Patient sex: M
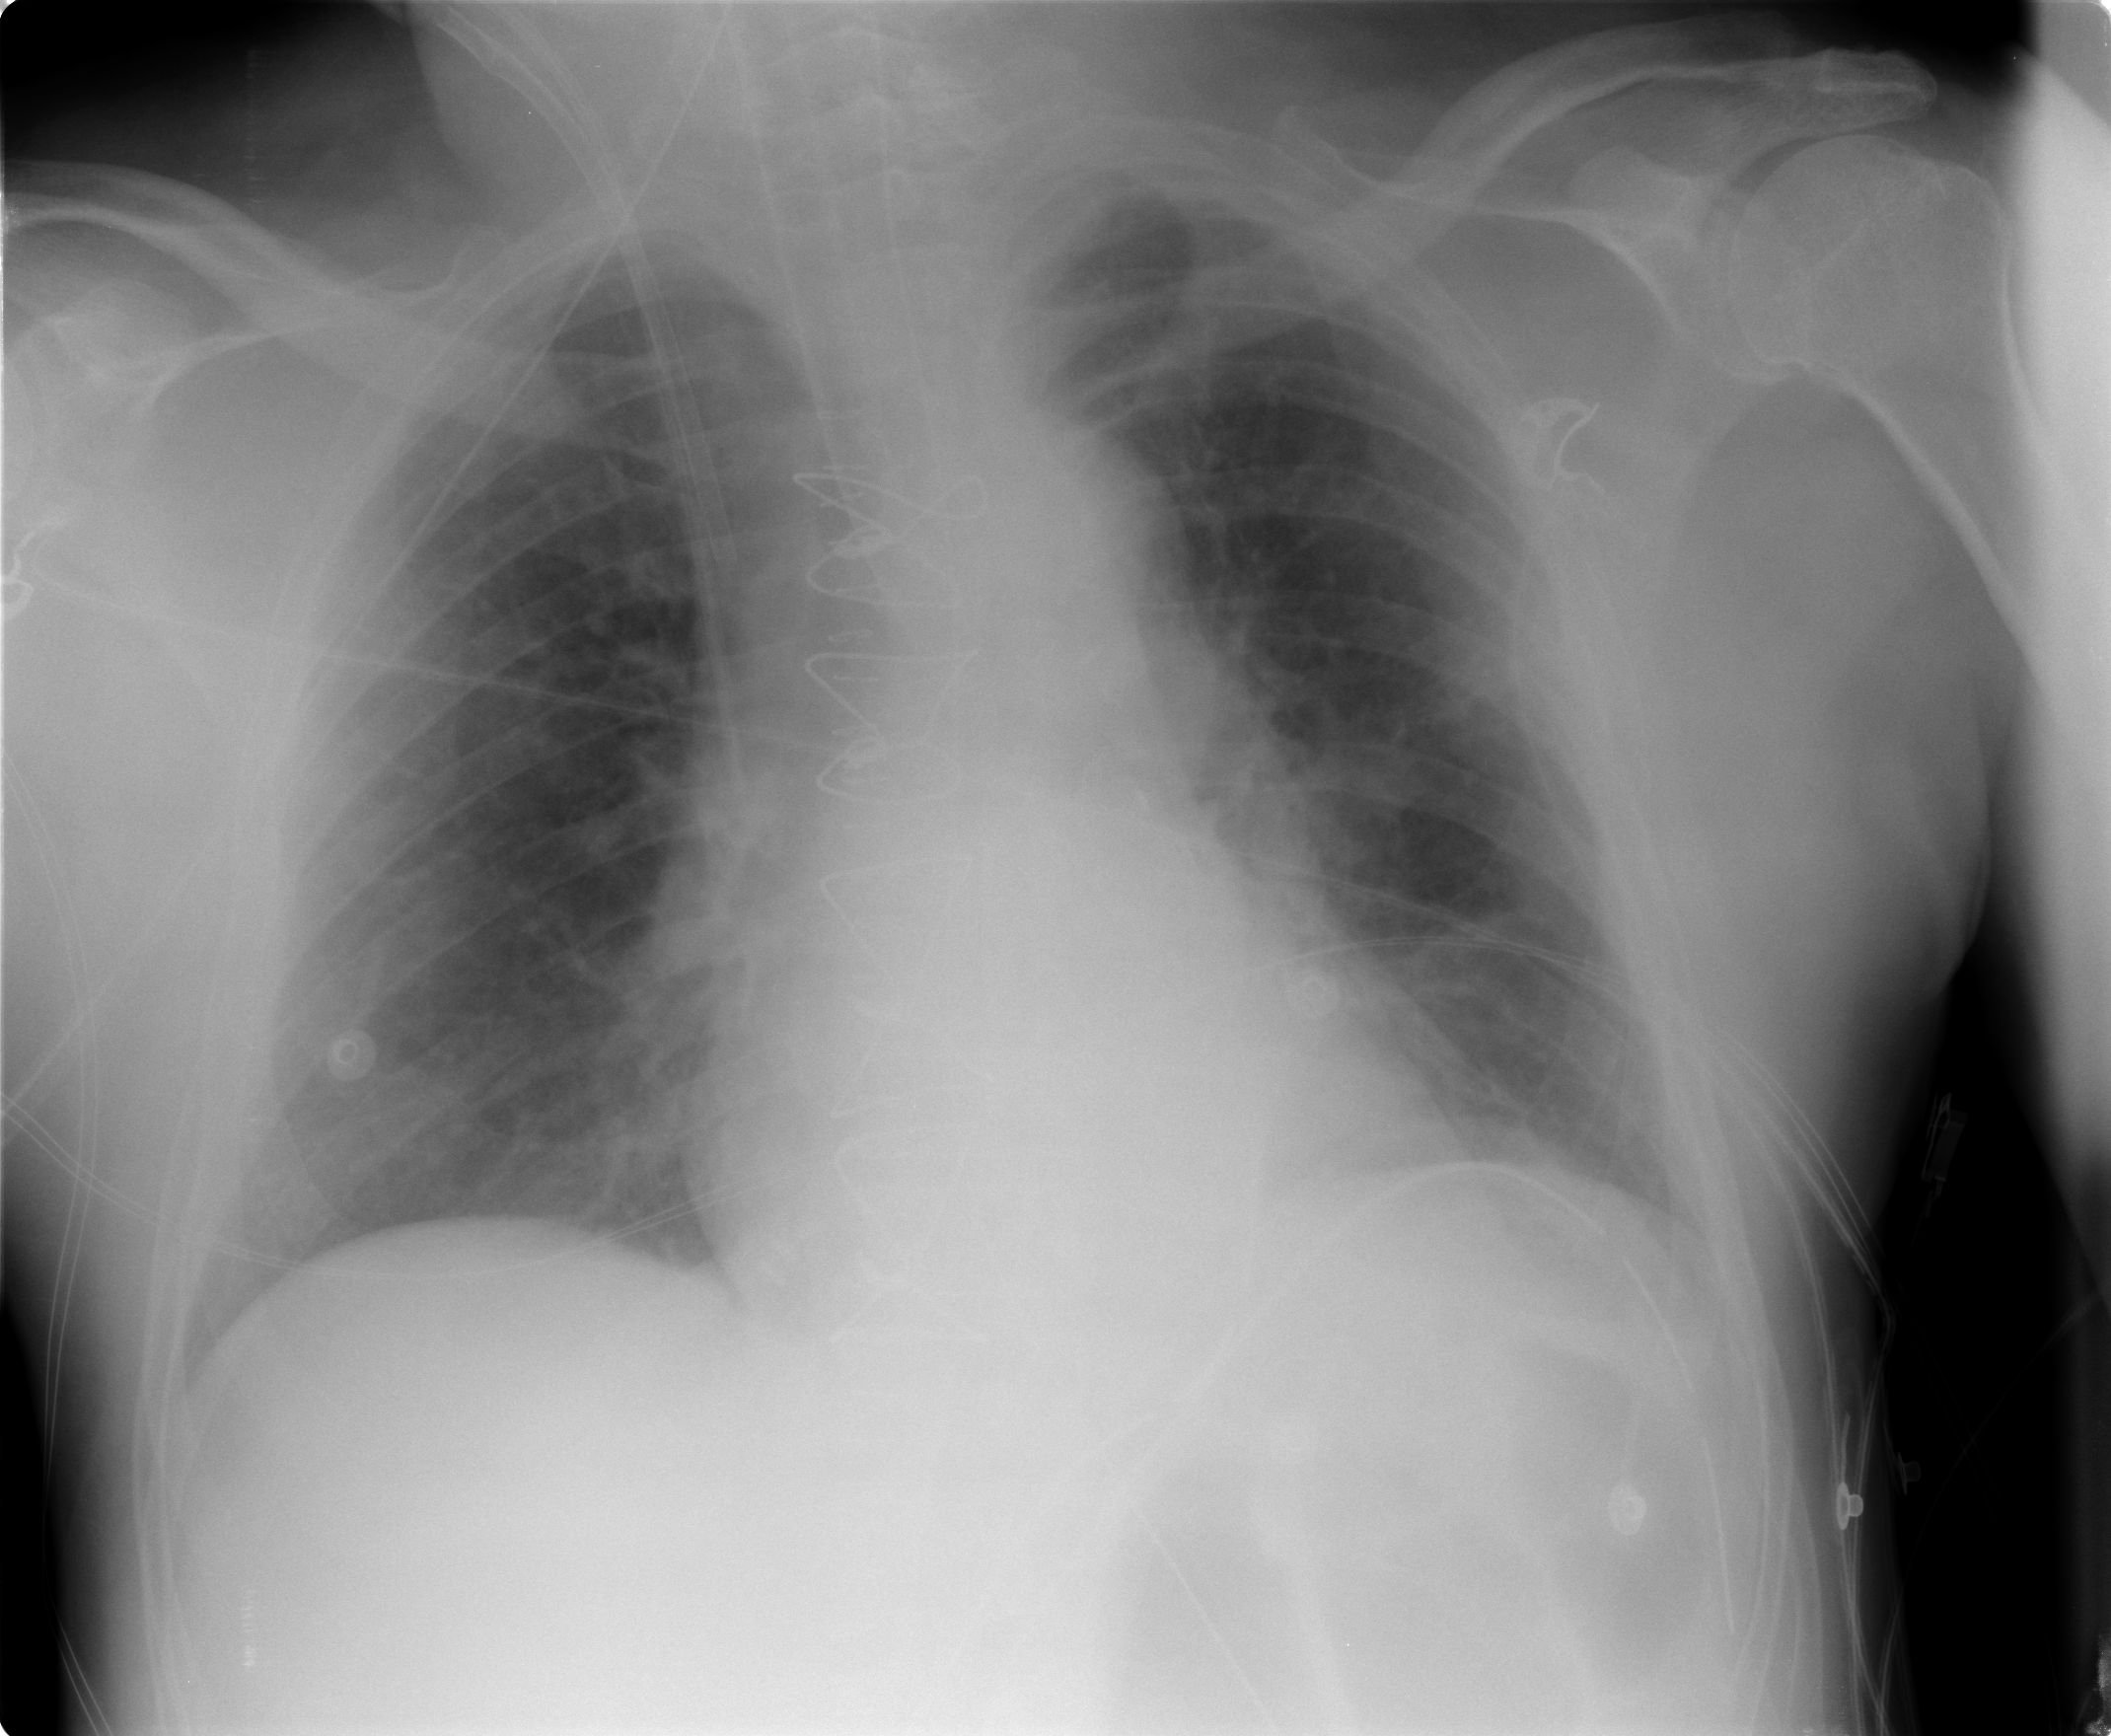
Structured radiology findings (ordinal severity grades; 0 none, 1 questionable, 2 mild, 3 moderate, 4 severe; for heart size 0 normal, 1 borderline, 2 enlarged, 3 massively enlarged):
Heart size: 1
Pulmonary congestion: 0
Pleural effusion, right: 0
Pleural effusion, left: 0
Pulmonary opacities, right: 0
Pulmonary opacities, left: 0
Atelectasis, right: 0
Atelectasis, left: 2